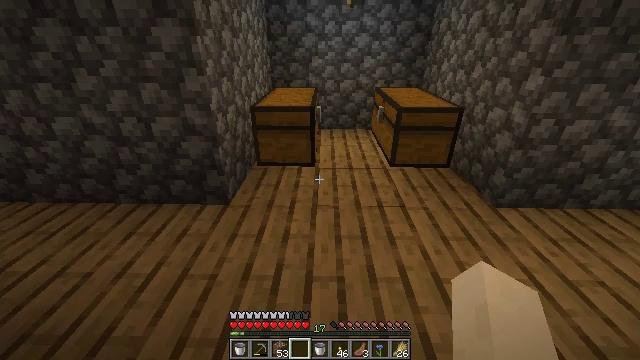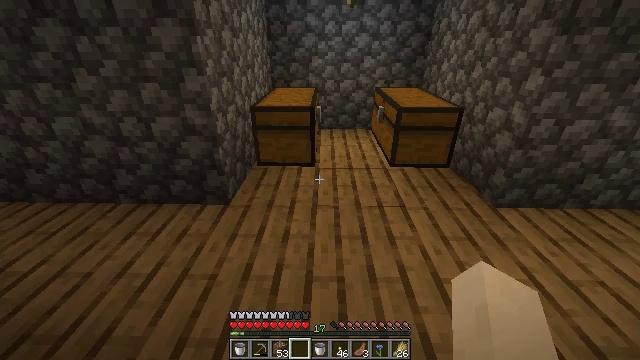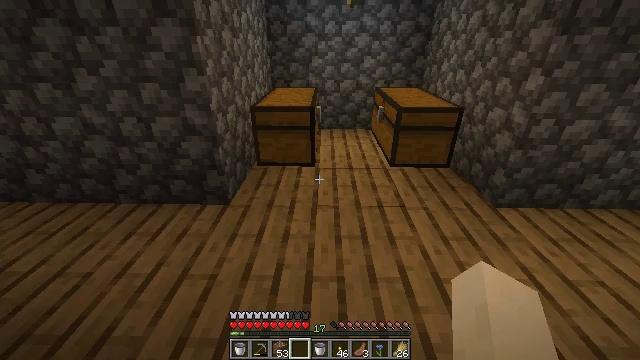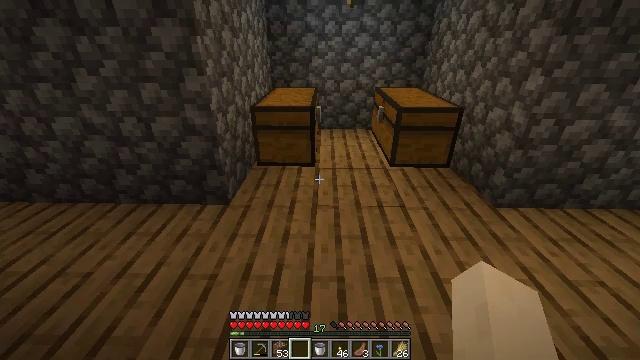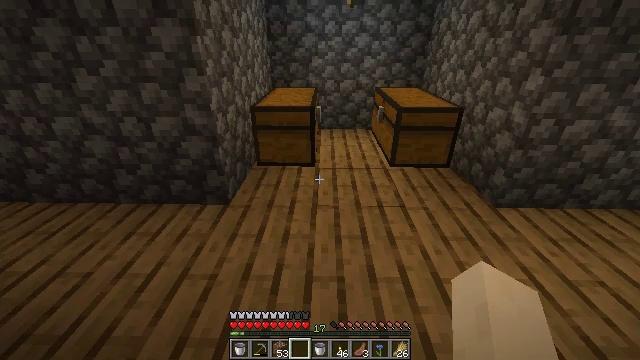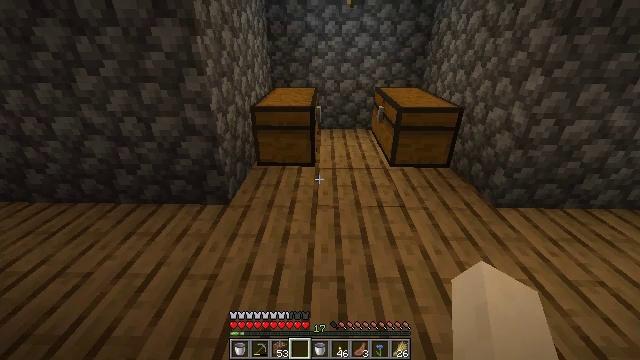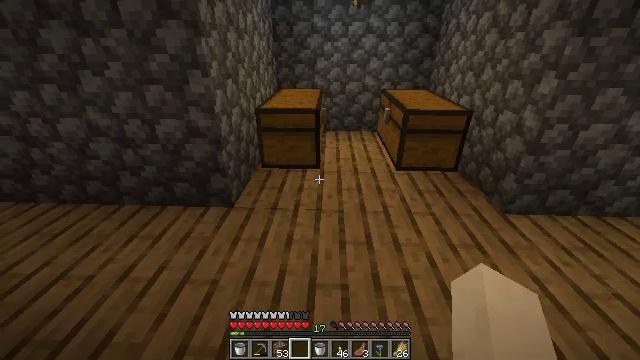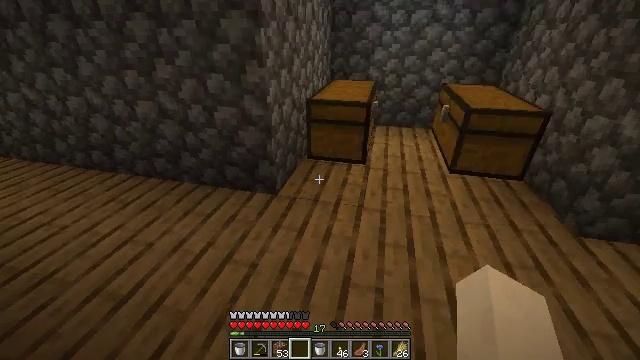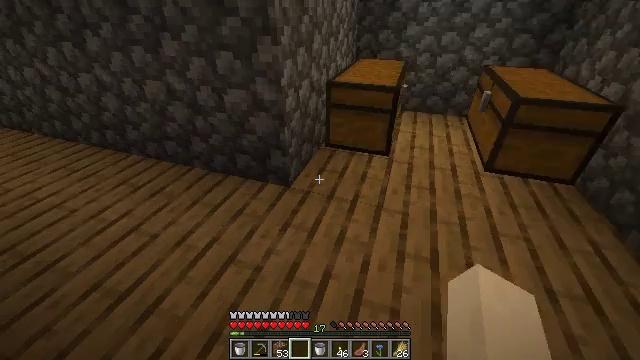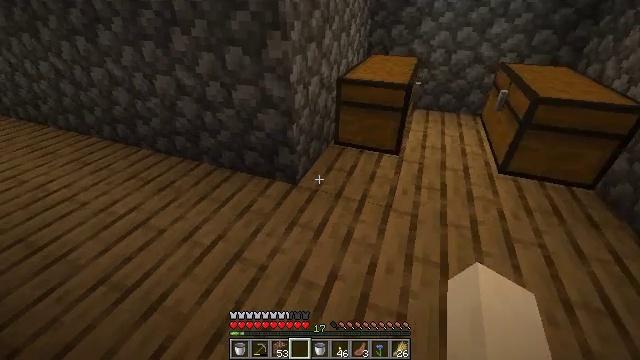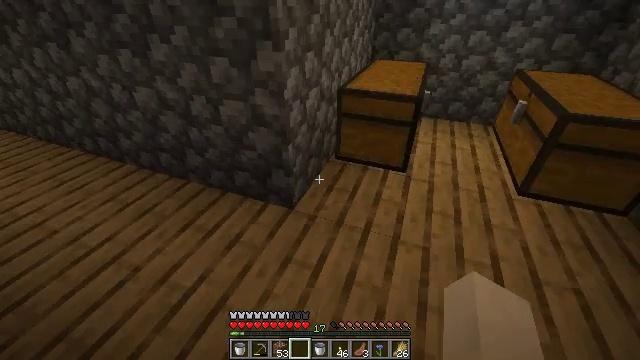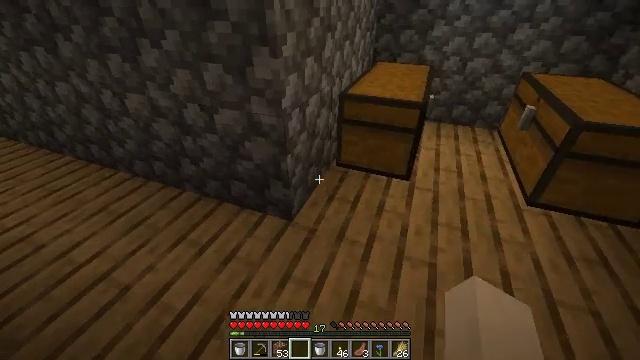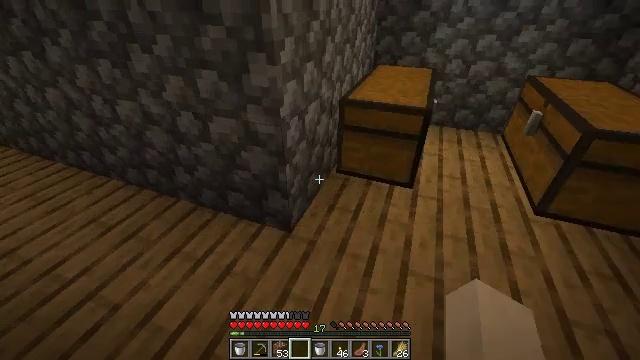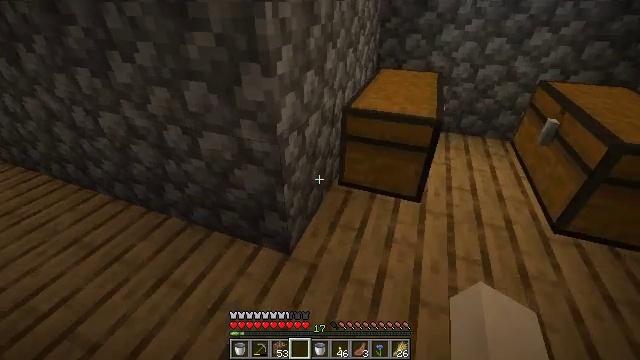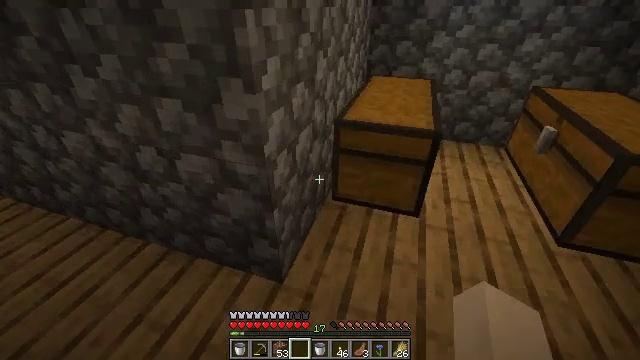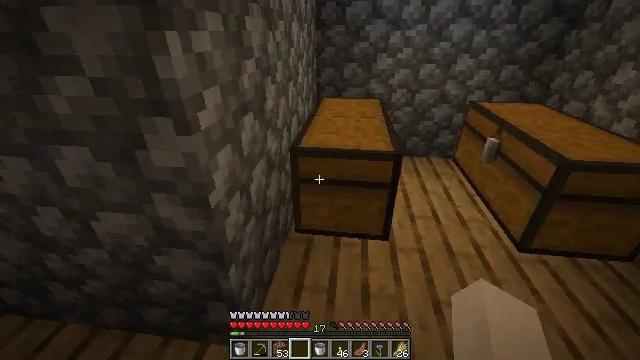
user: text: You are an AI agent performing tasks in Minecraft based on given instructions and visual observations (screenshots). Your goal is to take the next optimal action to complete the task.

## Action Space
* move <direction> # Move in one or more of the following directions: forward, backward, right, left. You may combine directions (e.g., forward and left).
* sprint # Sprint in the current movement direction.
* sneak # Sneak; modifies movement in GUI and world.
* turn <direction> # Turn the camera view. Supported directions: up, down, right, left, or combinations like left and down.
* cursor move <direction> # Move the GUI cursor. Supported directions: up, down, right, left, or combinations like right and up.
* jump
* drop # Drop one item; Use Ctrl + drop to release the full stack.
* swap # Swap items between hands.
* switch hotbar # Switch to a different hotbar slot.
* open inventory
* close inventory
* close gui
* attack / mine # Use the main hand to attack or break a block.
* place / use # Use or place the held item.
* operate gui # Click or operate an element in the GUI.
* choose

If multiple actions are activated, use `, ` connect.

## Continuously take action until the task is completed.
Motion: motion action
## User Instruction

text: Collect oxeye daisy from the ground.
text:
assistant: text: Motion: no_op
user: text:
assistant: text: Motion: no_op
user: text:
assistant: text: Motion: no_op
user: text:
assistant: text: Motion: no_op
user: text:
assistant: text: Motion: no_op
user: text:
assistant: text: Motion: move forward, turn left
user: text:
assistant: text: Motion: move forward, turn left and down
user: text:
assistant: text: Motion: move forward, turn left and down
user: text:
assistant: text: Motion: move forward, turn left
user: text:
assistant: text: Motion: move forward
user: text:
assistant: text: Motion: move forward
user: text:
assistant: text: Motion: move forward
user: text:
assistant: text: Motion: move forward
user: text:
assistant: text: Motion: move forward, turn right
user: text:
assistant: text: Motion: turn right and up
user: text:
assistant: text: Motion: turn right
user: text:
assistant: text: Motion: move forward, turn right
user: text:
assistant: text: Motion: move forward
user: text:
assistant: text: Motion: move forward, use / place
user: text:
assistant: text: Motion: use / place
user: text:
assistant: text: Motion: use / place
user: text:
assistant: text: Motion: no_op
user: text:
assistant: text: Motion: no_op
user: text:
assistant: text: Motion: no_op
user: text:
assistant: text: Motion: no_op
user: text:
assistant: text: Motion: no_op
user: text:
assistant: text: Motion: cursor move right and down
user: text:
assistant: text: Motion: no_op
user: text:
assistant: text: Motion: no_op
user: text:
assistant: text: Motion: no_op